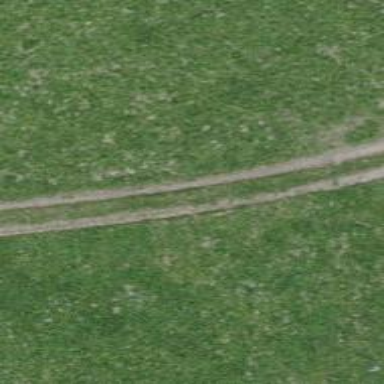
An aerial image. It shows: Track road with grade3 tracktype.